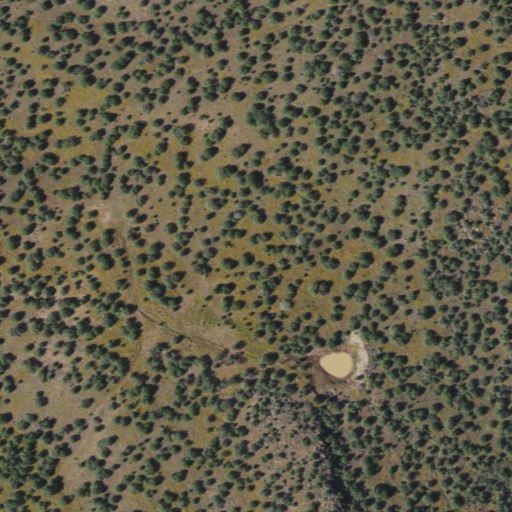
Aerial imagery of ridge(s) in Arizona named Road Ridge containing evergreen forest and shrub